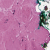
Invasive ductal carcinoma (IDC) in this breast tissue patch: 0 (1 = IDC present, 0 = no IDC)